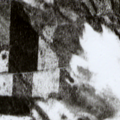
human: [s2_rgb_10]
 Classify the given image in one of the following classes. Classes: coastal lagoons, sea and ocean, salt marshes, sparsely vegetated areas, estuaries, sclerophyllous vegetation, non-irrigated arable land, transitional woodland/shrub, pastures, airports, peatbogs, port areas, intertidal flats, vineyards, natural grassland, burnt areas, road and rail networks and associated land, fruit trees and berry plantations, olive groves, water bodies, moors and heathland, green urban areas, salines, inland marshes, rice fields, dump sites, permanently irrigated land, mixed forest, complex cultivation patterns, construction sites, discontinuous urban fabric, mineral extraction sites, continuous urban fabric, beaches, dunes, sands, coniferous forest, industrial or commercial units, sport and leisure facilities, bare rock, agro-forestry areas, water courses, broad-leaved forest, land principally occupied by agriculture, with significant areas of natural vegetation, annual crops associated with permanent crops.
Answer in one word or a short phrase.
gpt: coniferous forest, mixed forest, peatbogs